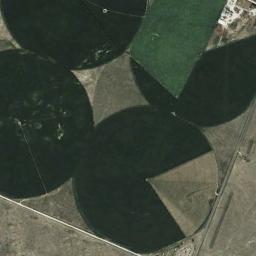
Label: circular_farmland